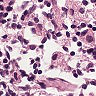
Metastatic tissue present: no